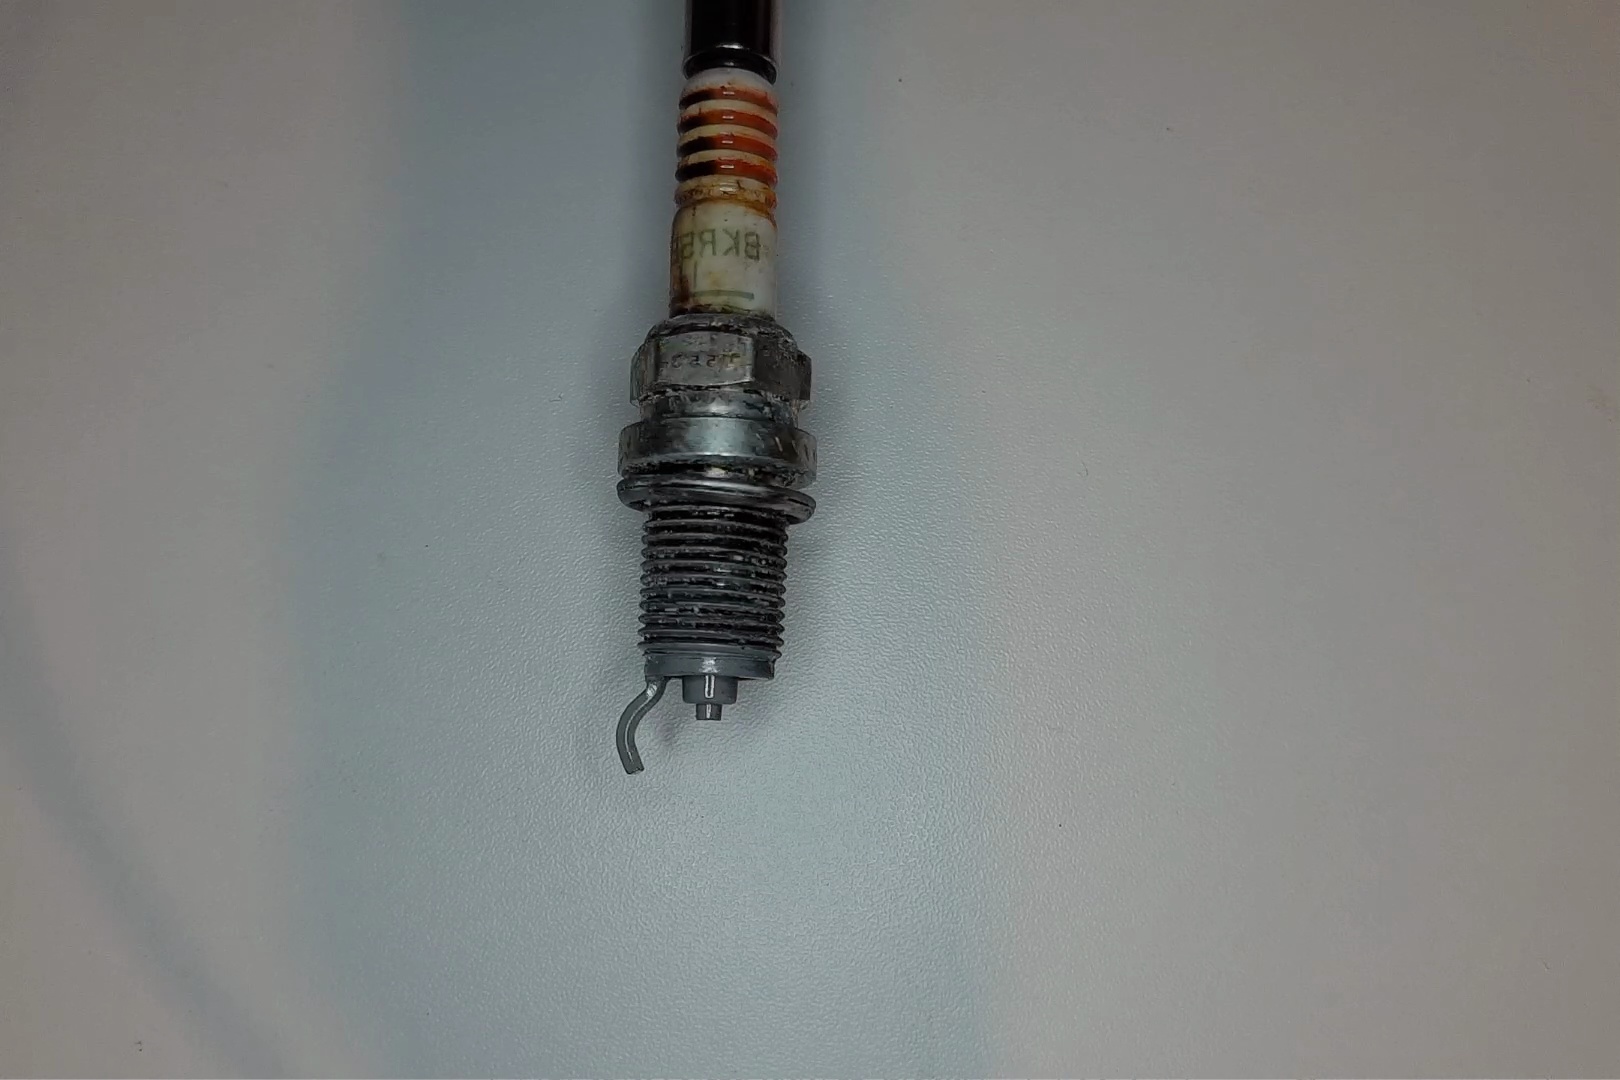
Label: anomaly